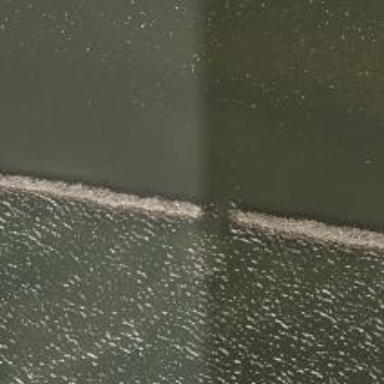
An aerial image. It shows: Breakwater structure.